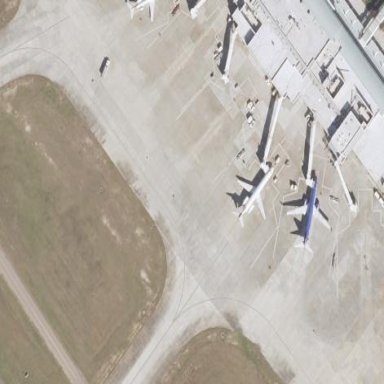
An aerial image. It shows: Apron at the airport.